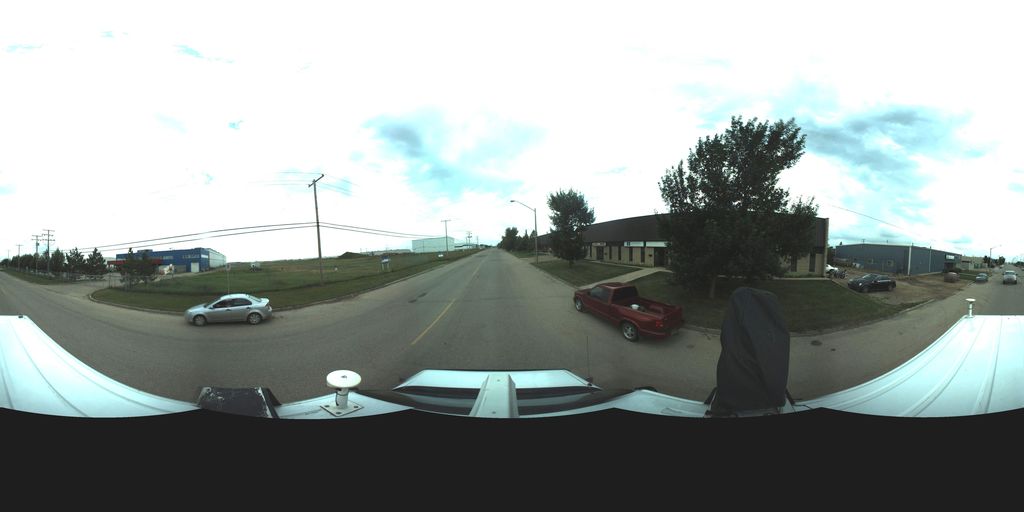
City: saskatoon